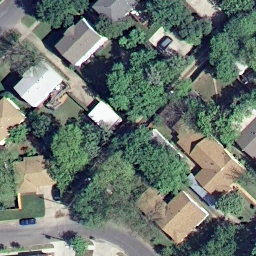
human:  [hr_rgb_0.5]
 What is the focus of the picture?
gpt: medium residential